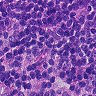
Metastatic tissue present: no